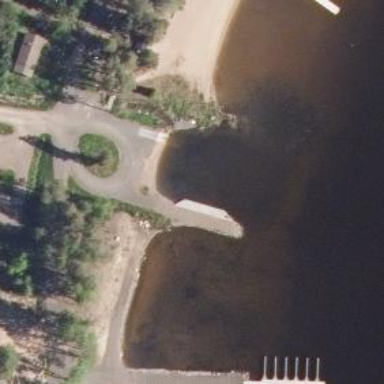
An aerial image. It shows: Slipway used as service road.